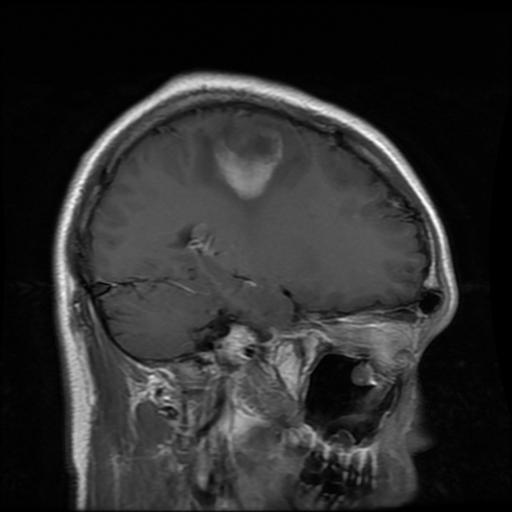
Label: glioma